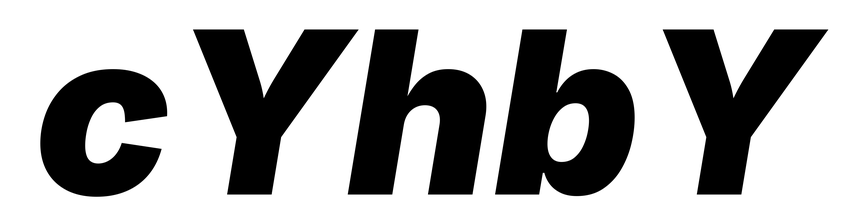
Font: Inter-Italic_Black_Italic